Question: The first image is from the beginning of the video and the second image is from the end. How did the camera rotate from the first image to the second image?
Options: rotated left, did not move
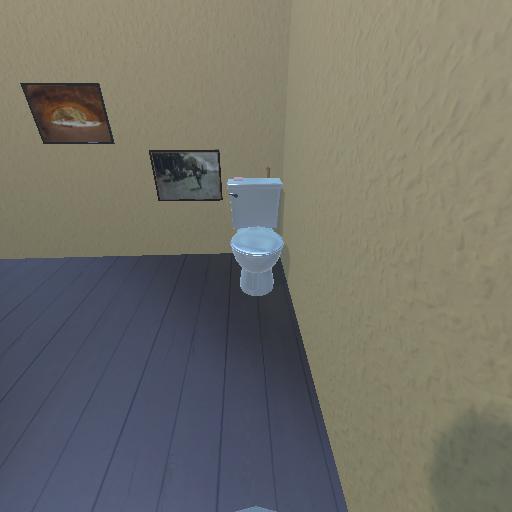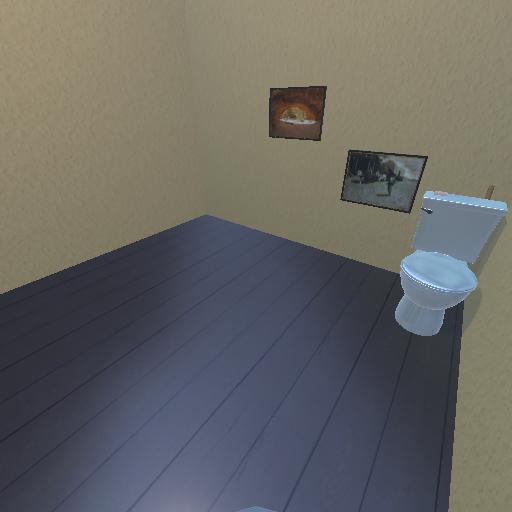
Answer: rotated left